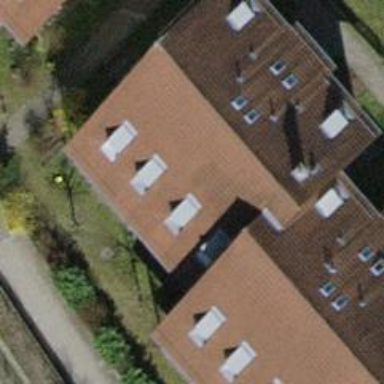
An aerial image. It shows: Gabled roof apartments building.